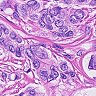
Metastatic tissue present: yes